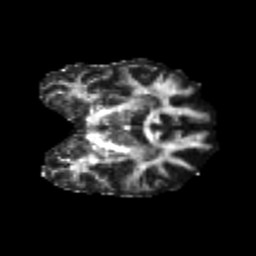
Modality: FA
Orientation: coronal
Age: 25
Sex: female
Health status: healthy
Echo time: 0.074 s